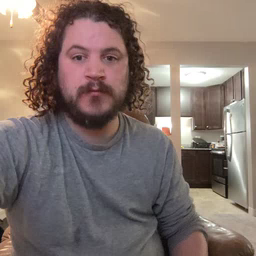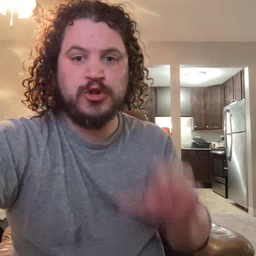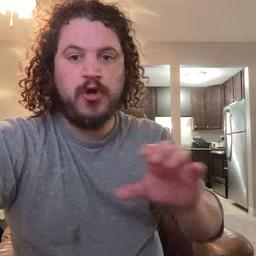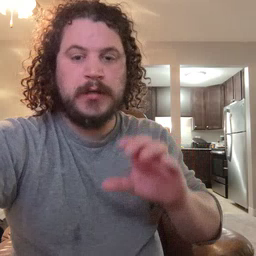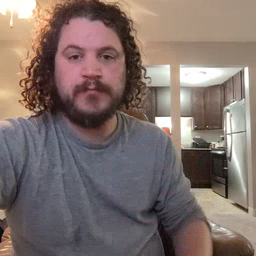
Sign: chocolate